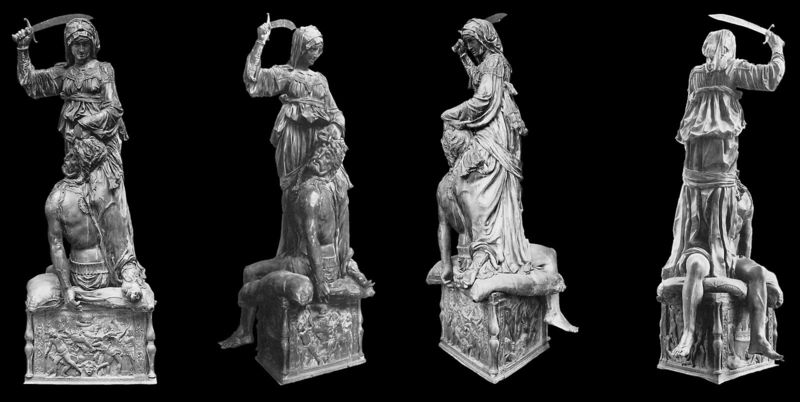
Titel: Judith und Holofernes
Künstler: Donatello
Institution: Florenz, Palazzo Vecchio
Schlagwörter: kopf, mann, nackt, frauen, sitzen, brust, frau, männer, blick, gürtel, haube, bart, arm, bibel, hinrichtung, holofernes, johannes, judith, köpfen, salome, sockel, stehen, haare, mantel, klassizismus, skulptur, statue, relief, rückenansicht, kissen, sword, dress, polster, woman, kopftuch, seitenansicht, foto, vier, schwarzweiß, schwert, schwerter, säbel, skulpturen, gefangene, man, heben, head, vorderansicht, standbild, bronzefigur, ansichten, urteil, rotation, enthaupten, mehrfach, roration, holoferner, hiebwaffen